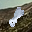
Label: 8